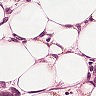
Metastatic tissue present: yes